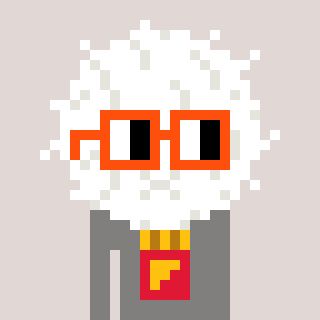
a pixel art character with square orange glasses, a cottonball-shaped head and a bluegrey-colored body on a warm background